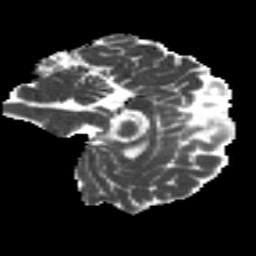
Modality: MD
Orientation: sagittal
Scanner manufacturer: siemens
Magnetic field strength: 3 T
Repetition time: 4.16 s
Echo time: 0.0806 s